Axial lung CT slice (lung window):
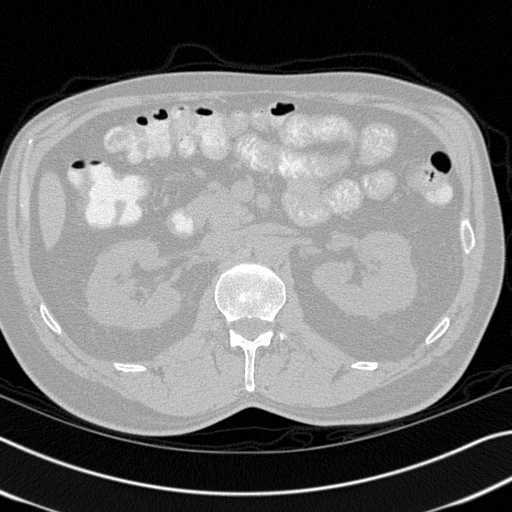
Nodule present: no